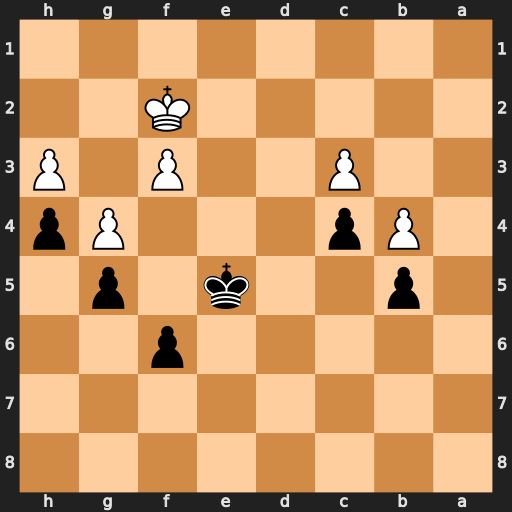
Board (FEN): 8/8/5p2/1p2k1p1/1Pp3Pp/2P2P1P/5K2/8
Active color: b
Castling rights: -
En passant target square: -
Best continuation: Kf4 Ke2 Kg3